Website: macys
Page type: cart
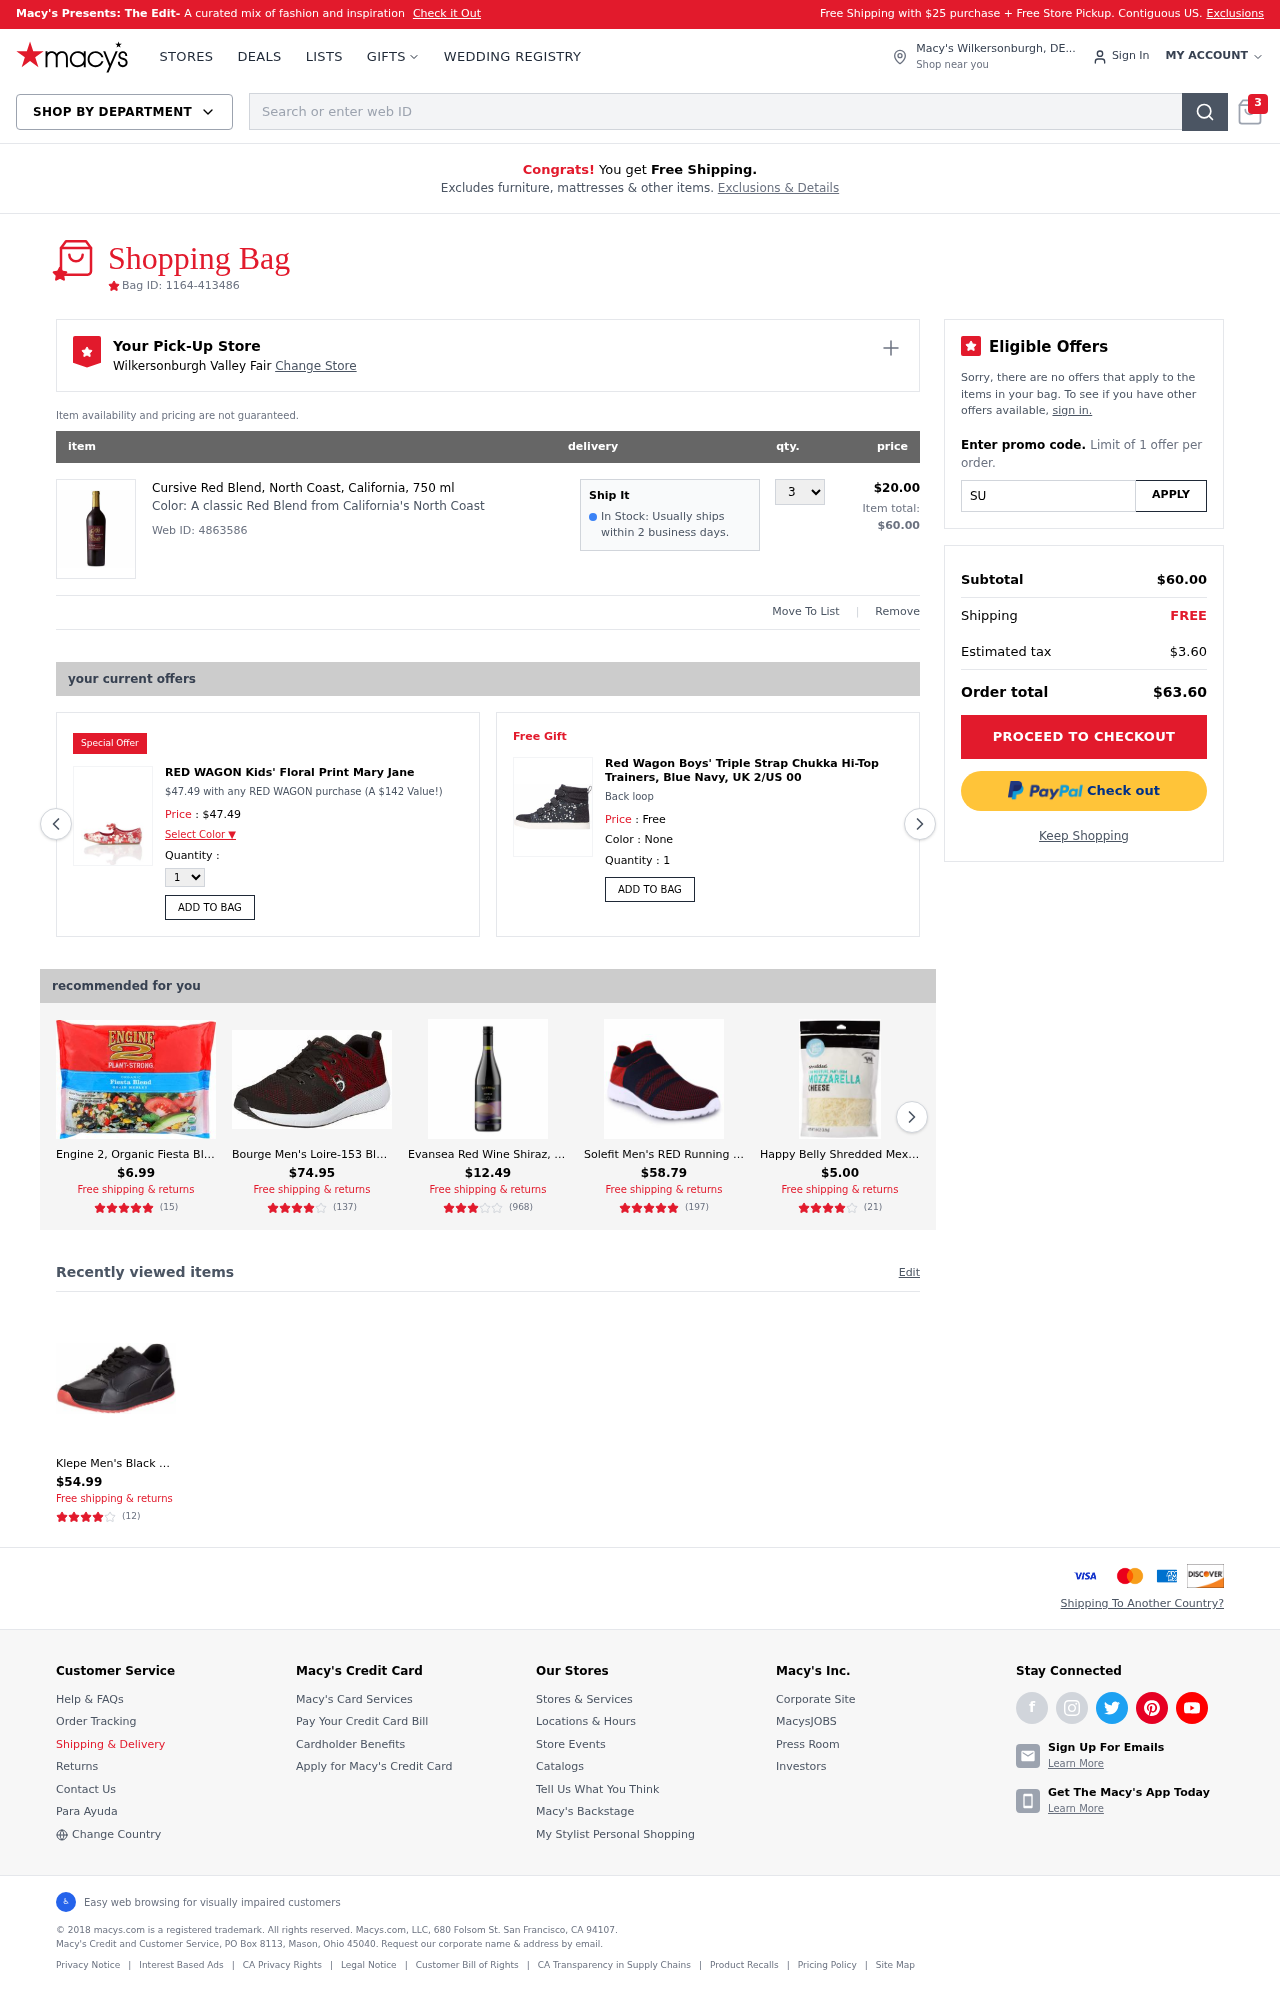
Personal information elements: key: PII_CITY
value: Wilkersonburgh Valley Fair Change Store
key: PII_CITY_STATE
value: Wilkersonburgh, DE
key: PII_PROMO_CODE
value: SUMMER89
Product elements: key: PRODUCT1_DESC
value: A classic Red Blend from California's North Coast
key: PRODUCT1_NAME
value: Cursive Red Blend, North Coast, California, 750 ml
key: PRODUCT1_PRICE
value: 20
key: PRODUCT1_QUANTITY
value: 3
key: PRODUCT2_NAME
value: RED WAGON Kids' Floral Print Mary Jane
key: PRODUCT2_PRICE
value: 47.49
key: PRODUCT3_DESC
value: Back loop
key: PRODUCT3_NAME
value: Red Wagon Boys' Triple Strap Chukka Hi-Top Trainers, Blue Navy, UK 2/US 00
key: PRODUCT4_NAME
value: Engine 2, Organic Fiesta Blend Grain Medley, 13 oz, (Frozen)
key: PRODUCT4_NUM_RATINGS
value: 15
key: PRODUCT4_PRICE
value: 6.99
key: PRODUCT4_RATING
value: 4.5
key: PRODUCT5_NAME
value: Bourge Men's Loire-153 Black and Red Running Shoes-9 UK (43 EU) (10 US) (Loire-153-09)
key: PRODUCT5_NUM_RATINGS
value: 137
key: PRODUCT5_PRICE
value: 74.95
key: PRODUCT5_RATING
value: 4.4
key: PRODUCT6_NAME
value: Evansea Red Wine Shiraz, South Africa (75cl)
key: PRODUCT6_NUM_RATINGS
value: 968
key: PRODUCT6_PRICE
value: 12.49
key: PRODUCT6_RATING
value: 3.3
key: PRODUCT7_NAME
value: Solefit Men's RED Running Shoes-9 UK (42 EU) (SLFT-1134)
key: PRODUCT7_NUM_RATINGS
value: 197
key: PRODUCT7_PRICE
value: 58.79
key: PRODUCT7_RATING
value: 4.6
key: PRODUCT8_NAME
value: Happy Belly Shredded Mexican Four Cheese Blend, 8 oz
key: PRODUCT8_NUM_RATINGS
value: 21
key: PRODUCT8_PRICE
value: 5
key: PRODUCT8_RATING
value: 4.1
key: PRODUCT9_NAME
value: Klepe Men's Black RED Double Color Running Shoes-11 UK (45 EU) (12 US) (KP841/BLKRED)
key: PRODUCT9_NUM_RATINGS
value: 12
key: PRODUCT9_PRICE
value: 54.99
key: PRODUCT9_RATING
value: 4.4
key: PRODUCT2_DESC
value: $47.49 with any RED WAGON purchase (A $142 Value!)
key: PRODUCT1_WEB_ID
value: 4863586
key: PRODUCT1_TOTAL
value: $60.00
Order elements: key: ORDER_NUM_ITEMS
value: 3
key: ORDER_ID
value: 1164-413486
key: ORDER_SUBTOTAL
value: $60.00
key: ORDER_TAX
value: $3.60
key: ORDER_TOTAL
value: $63.60
Search elements: key: HEADER_SEARCH
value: Search or enter web ID